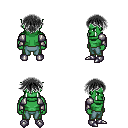
a pixel art fantasy rpg character, male body template, orc, green skin, steel arm armor, teal pants, gray short bangs hairstyle, metal boots, four views (front, back, left, right), 2x2 character sprite sheet, small pixel art, hard edges, no anti-aliasing